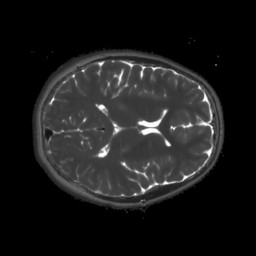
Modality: T2map
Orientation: axial
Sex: female
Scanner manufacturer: siemens
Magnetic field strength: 3 T
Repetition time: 4 s